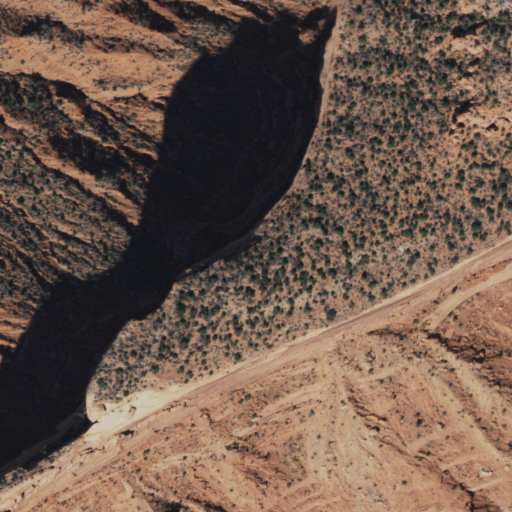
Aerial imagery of ridge(s) in Arizona named White Point containing shrub and evergreen forest